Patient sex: M
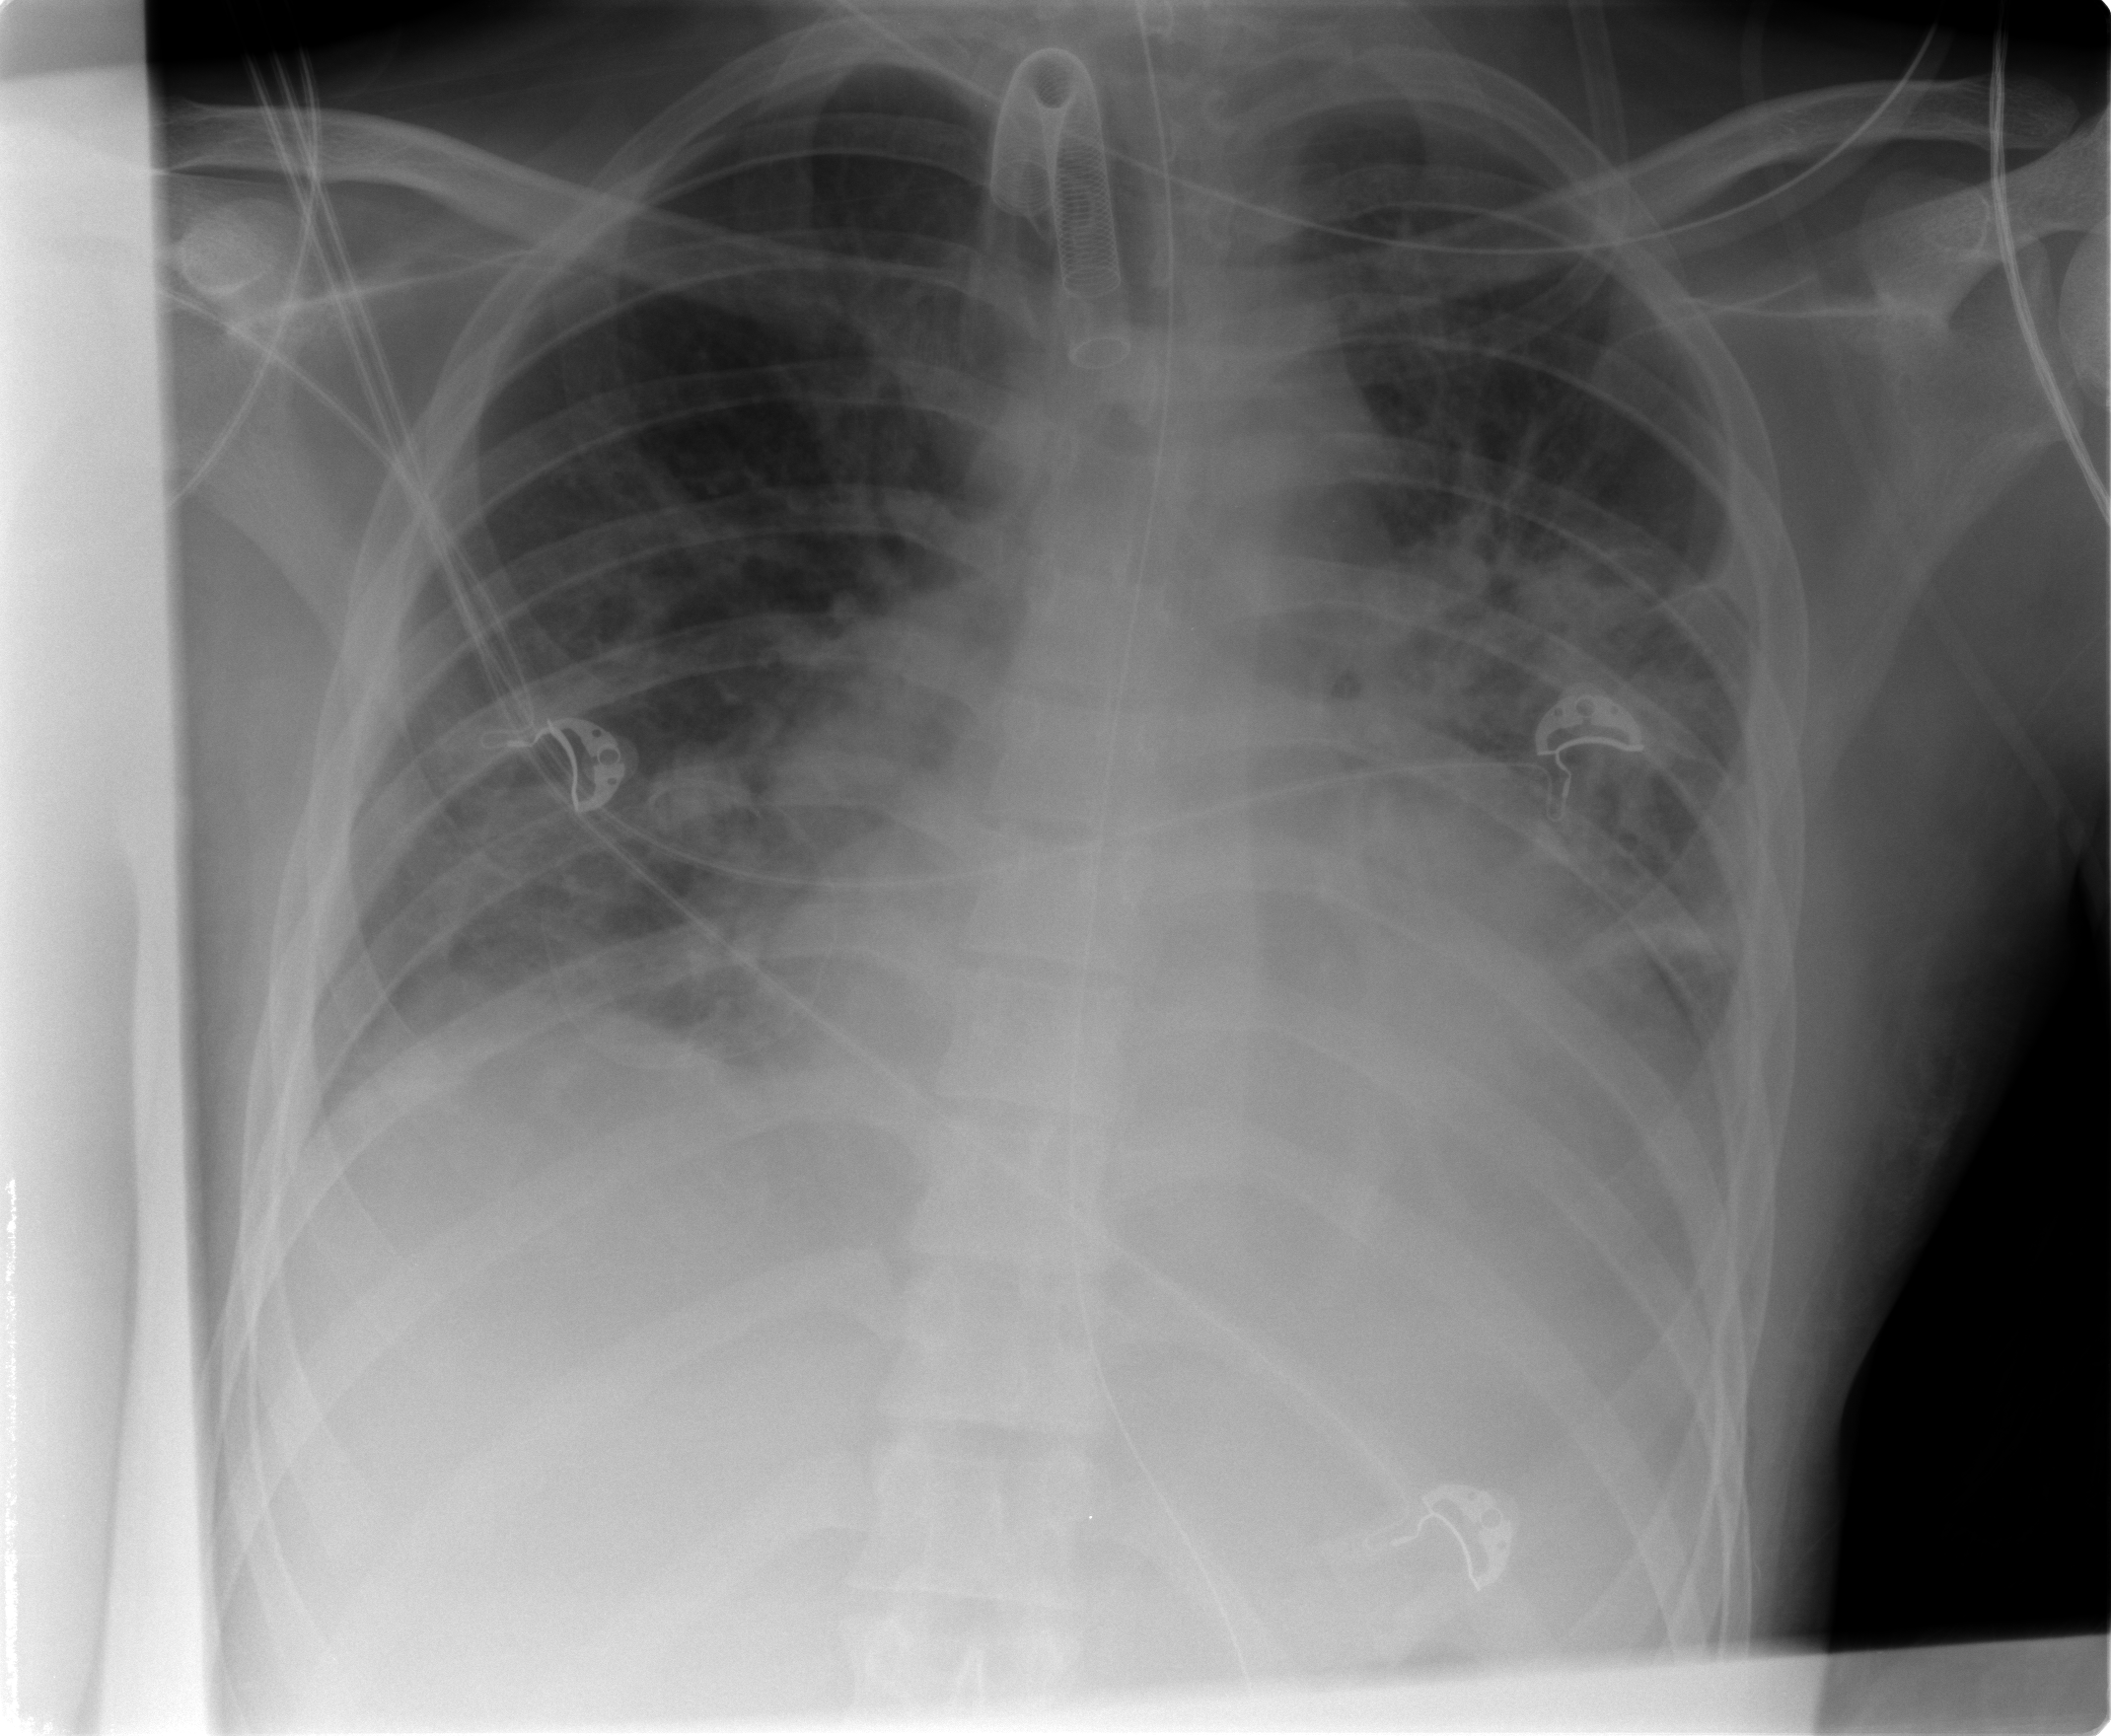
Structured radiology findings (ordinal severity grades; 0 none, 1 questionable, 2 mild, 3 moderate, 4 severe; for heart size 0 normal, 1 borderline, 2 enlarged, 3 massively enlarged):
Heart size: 2
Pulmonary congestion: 2
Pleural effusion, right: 2
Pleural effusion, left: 2
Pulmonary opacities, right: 0
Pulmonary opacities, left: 3
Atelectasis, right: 2
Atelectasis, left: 3